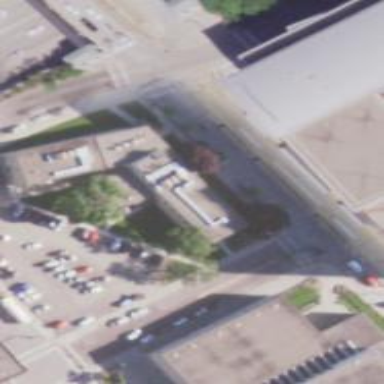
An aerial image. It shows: Tan building with flat roof.